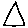
Label: triangle